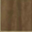
Piece: xx